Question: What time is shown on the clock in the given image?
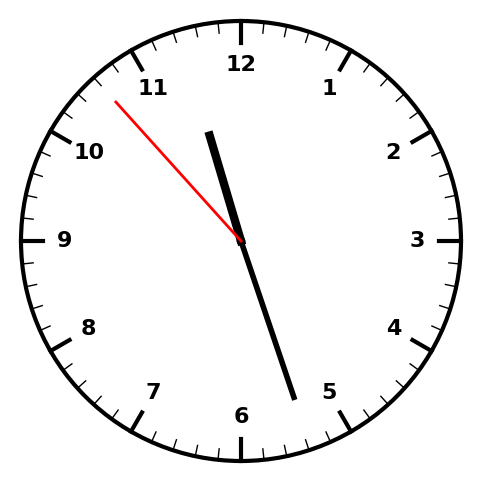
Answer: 11:26:53